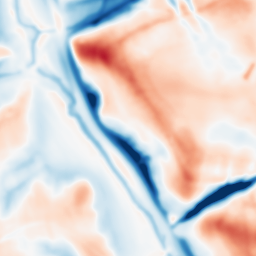
Category: multiscale
Decomposition family: dog_multiscale
Decomposition parameters: sigma_ratio: 1.4
n_scales: 6
base_sigma: 2
Upsampling method: bicubic
Upsampling parameters: scale: 8
Upsampling scale: 8